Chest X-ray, AP view. Patient: 76 years old, sex F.
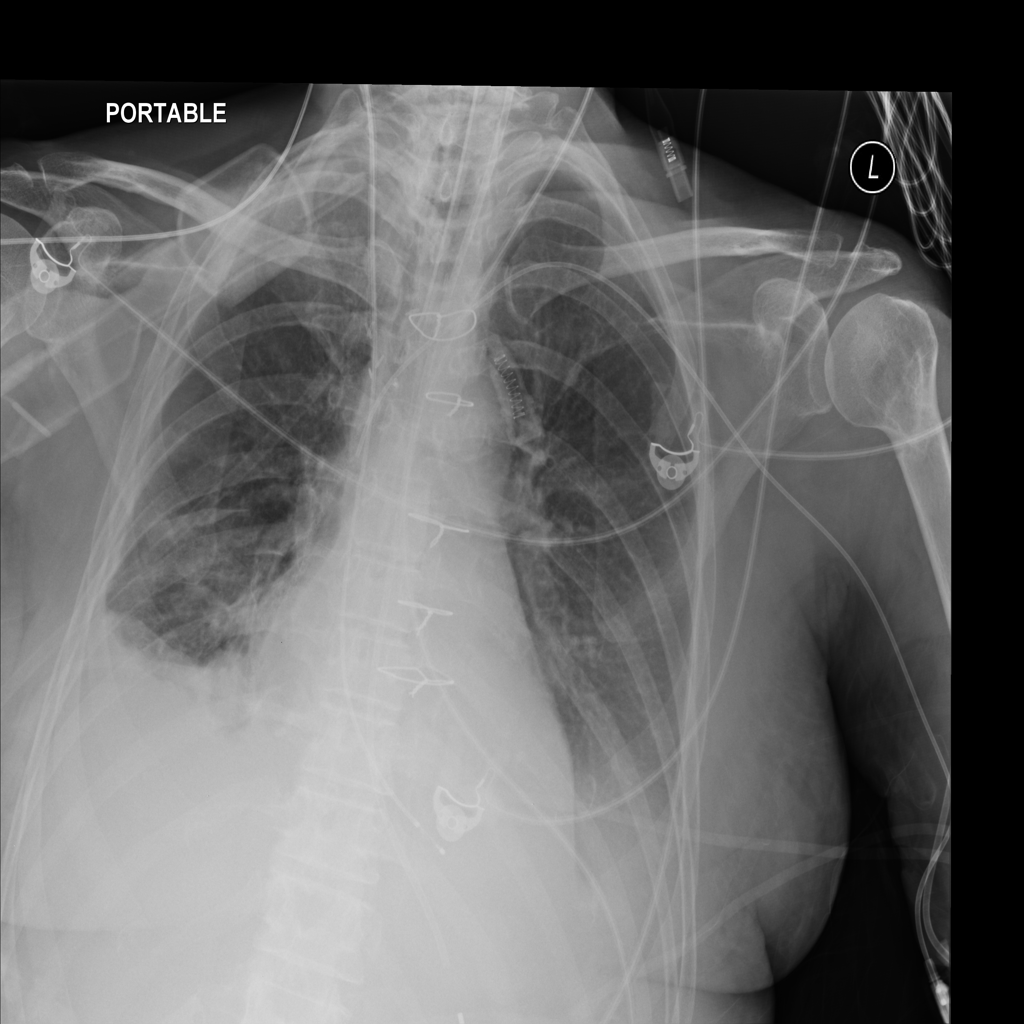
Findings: No Finding